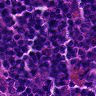
Metastatic tissue present: no